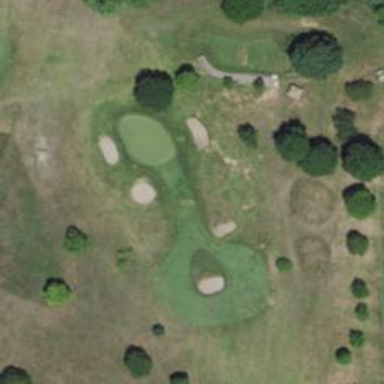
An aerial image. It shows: Golf hole.